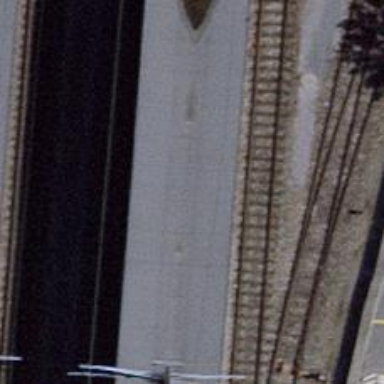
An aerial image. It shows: Footway passing through tunnel.